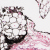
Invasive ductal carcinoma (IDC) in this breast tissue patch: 0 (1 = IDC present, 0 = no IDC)